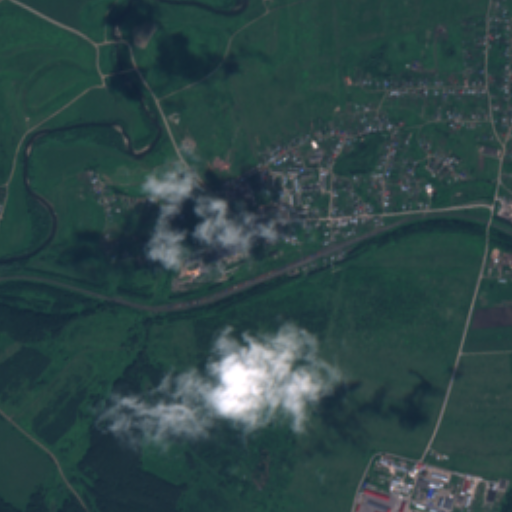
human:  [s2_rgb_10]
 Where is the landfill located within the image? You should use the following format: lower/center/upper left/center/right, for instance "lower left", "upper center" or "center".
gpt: The landfill is located in the lower left of the image.
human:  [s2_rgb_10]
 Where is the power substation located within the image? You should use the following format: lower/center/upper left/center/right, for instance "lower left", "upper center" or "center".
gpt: The power substation is located in the lower right of the image.
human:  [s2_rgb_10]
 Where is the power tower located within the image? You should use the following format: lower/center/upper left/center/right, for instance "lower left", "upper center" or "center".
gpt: The power tower is located in the upper of the image.
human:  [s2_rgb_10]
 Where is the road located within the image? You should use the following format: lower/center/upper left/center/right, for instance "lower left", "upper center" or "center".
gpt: There is no road in the image.